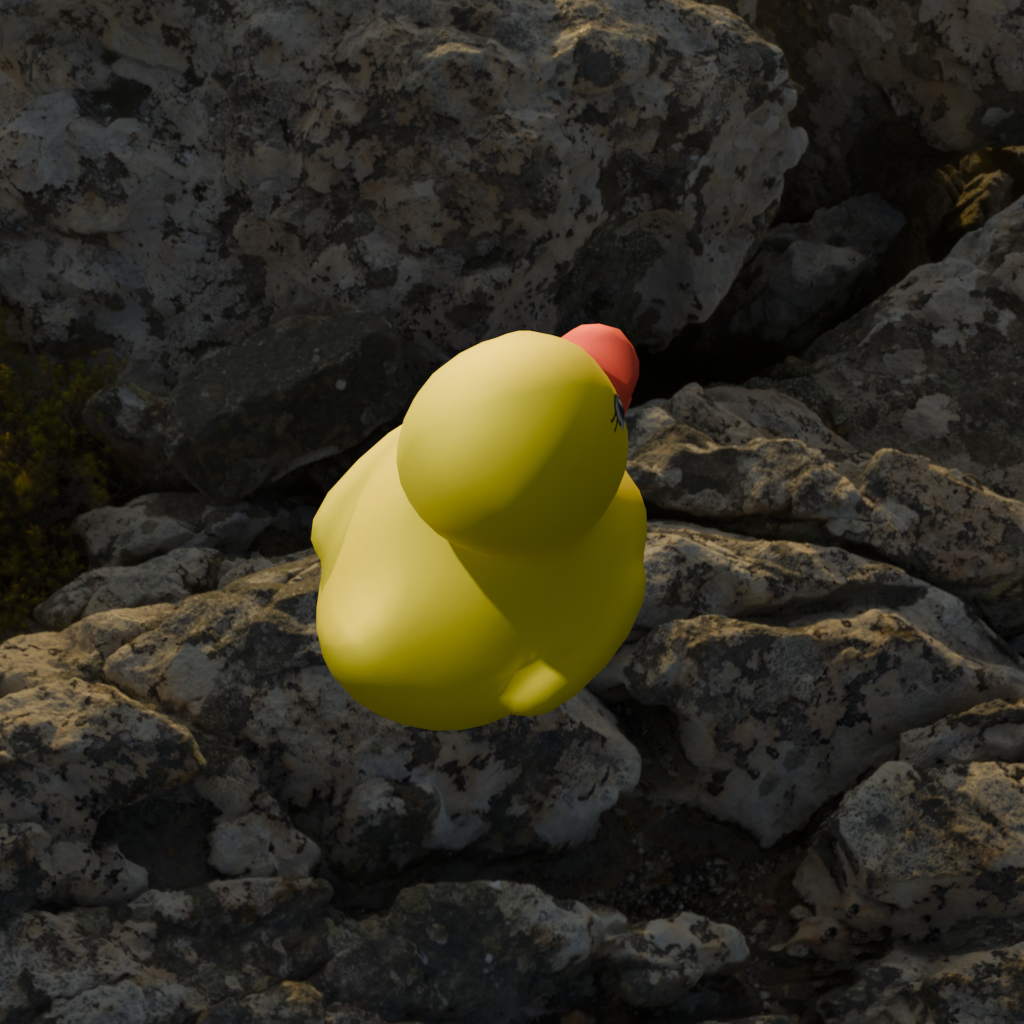
an image of a yellow rubber duck seen from <back_right_top> in a golden sunset over rocky mountains.